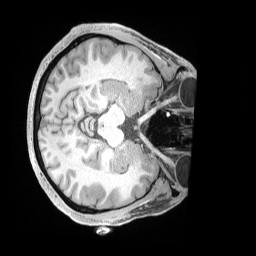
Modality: T1w
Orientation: axial
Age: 37
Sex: male
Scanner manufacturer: siemens
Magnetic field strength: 3 T
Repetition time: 2 s
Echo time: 0.00211 s